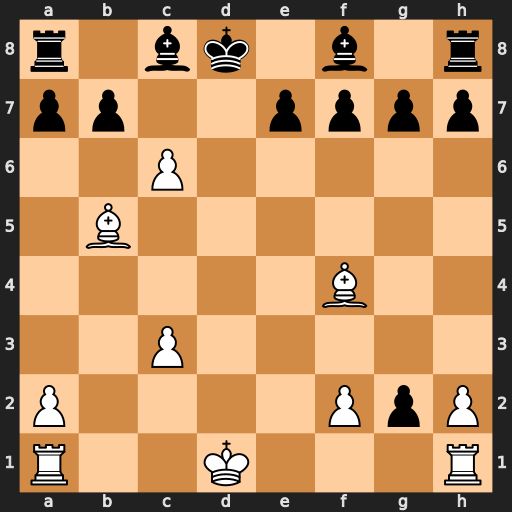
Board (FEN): r1bk1b1r/pp2pppp/2P5/1B6/5B2/2P5/P4PpP/R2K3R
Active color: w
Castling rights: -
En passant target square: -
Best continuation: c7#